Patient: sex F, age 72
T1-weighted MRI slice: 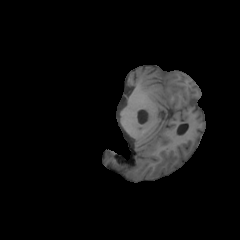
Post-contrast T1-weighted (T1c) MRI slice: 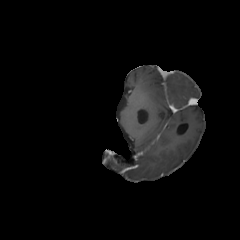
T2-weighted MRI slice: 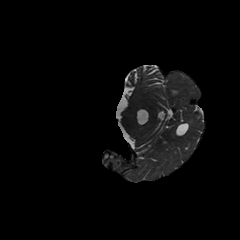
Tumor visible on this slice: yes
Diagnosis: Glioblastoma, IDH-wildtype
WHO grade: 4